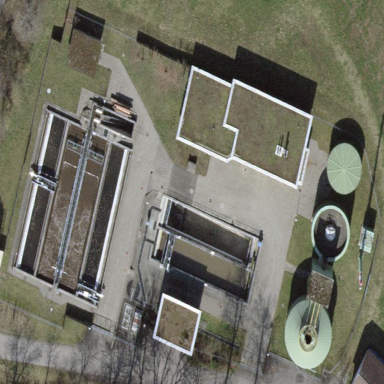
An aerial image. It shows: View of wastewater plant.